Question: I got this code and I dont understand why its dont working
Jquery
> $(document).ready(function() {$('#selection').on('change', function() {
change($(this).val());
});});
javascript
'''
function change(sourceUrl) {
var audio = document.getElementById("player");
var source = document.getElementById("mp3_src");
audio.pause();
if (sourceUrl) {
source.src = sourceUrl;
audio.load();
audio.play();
}
}
'''
html
'''
<script src="https://ajax.googleapis.com/ajax/libs/jquery/2.1.1/jquery.min.js"></script>
<label for="selection">Listen:</label>
<select id="selection">
<option value="">- Select track -</option>
<option value="About/Heathens-Stressed%20Out%20-MASHUP-%20Twenty%20One%20Pilots.mp3">song2</option>
<option value="About/Twenty%20One%20Pilots%20-%20Stressed%20Out%20X%20Heathens%20(5Evan%20Mashup).mp3">song1</option>
</select>
<br/>
<audio id="player" controls="controls">
<source id="mp3_src" src="/teachings/2011_01_09_Cut.mp3" type="audio/mp3" />Your browser does not support the audio element.
</audio>
'''

if you look in the picture its looks like the function is not loading/working can someone help me to fix it
i think the problem is that the function dont recevie anything from the dropdown list but i coudnt figure it out whats wrong and why its dont receive anything from the dropdown
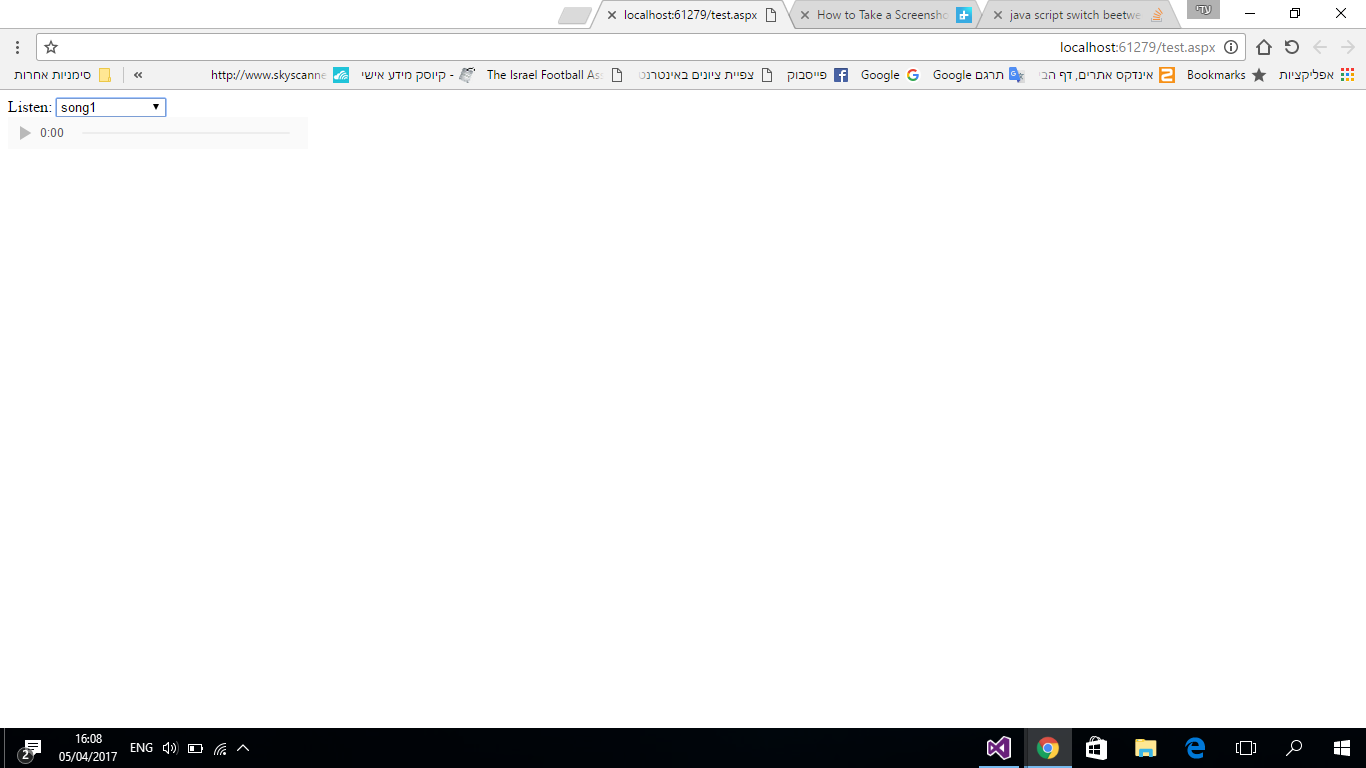
Answer: The code itself is working, just put it after you include jQuery, not before that. For better user experience and also to avoid such problems, always include all the libraries first, and then your JavaScript, just before you close the body tag.